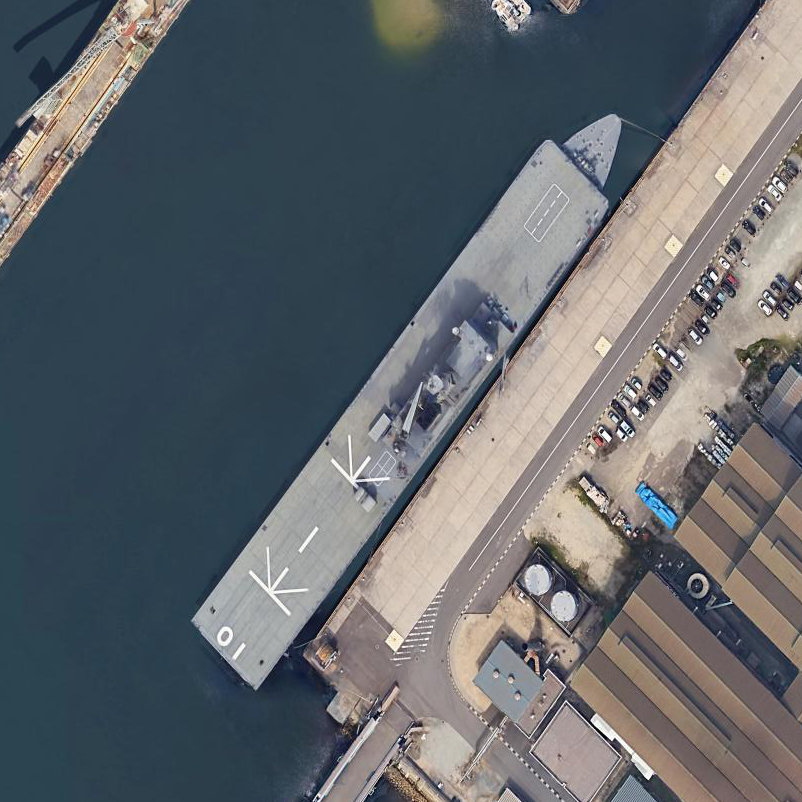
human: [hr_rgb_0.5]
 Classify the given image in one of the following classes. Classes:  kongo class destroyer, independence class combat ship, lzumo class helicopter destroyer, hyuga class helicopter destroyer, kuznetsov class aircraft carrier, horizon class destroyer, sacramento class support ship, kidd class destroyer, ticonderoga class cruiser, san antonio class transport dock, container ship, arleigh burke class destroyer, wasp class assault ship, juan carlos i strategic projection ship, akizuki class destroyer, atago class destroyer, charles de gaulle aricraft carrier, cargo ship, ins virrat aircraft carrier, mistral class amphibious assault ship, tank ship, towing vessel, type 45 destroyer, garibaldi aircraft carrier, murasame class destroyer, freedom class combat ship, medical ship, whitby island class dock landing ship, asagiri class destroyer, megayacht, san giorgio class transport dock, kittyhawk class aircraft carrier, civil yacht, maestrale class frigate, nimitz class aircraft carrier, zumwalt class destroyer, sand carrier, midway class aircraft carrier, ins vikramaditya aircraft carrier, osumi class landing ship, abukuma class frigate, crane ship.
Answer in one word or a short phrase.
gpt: Osumi class landing ship